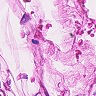
Metastatic tissue present: no